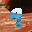
Label: 9